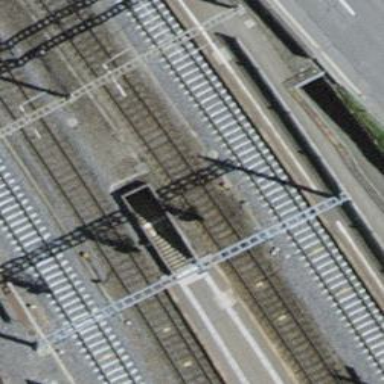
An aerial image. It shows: Railway signal.